Question: For some reason, I am always displayed the following error message when highlighting the string value in a TextView and selecting Refactor ==> Android ==> Extract Android String. Any clue how to resolve this?

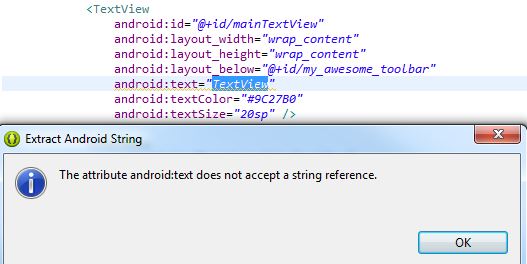
Answer: The Extract in Eclipse is not powerful, and the ADT plugin for Eclipse is no longer in active development. I suggest you should migrate to <URL> guide.
Android studio released stable version 1.0 today, is the official Android IDE right now. Suggest for all Android developer.:)